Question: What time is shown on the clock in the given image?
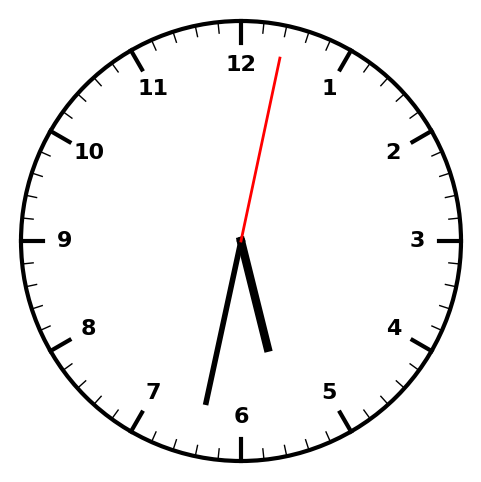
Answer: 05:32:02